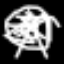
Label: chair